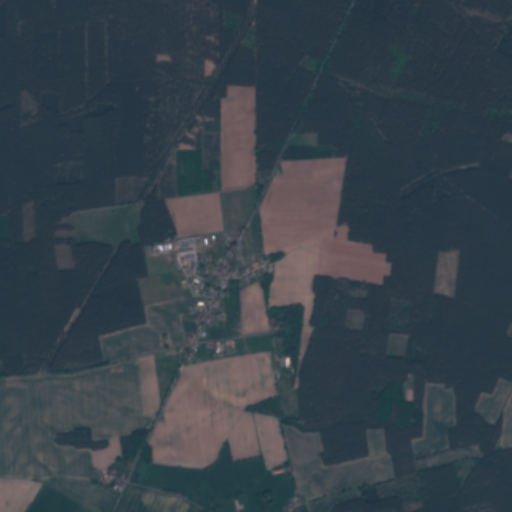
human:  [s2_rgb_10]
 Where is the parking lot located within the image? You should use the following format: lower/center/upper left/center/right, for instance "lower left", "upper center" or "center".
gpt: The parking lot is located in the lower center of the image.
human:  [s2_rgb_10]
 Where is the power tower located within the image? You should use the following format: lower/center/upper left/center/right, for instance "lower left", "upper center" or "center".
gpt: The power tower is located in the lower left of the image.
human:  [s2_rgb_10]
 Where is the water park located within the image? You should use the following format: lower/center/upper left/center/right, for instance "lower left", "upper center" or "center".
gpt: The water park is located in the lower center of the image.
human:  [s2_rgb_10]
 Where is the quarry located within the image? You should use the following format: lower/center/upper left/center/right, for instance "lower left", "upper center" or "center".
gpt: There is no quarry in the image.